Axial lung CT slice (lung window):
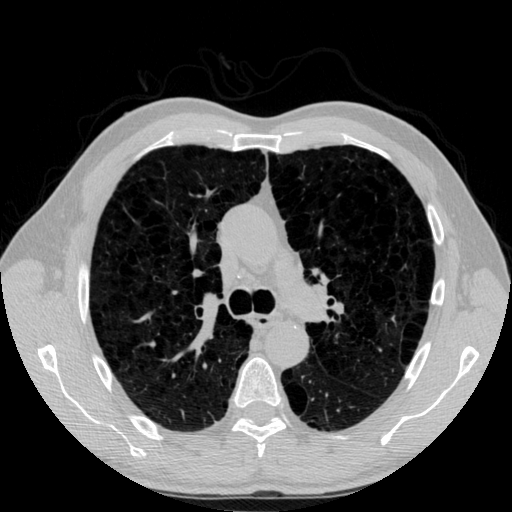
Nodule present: no